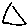
Label: triangle